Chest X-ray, PA view. Patient: 44 years old, sex M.
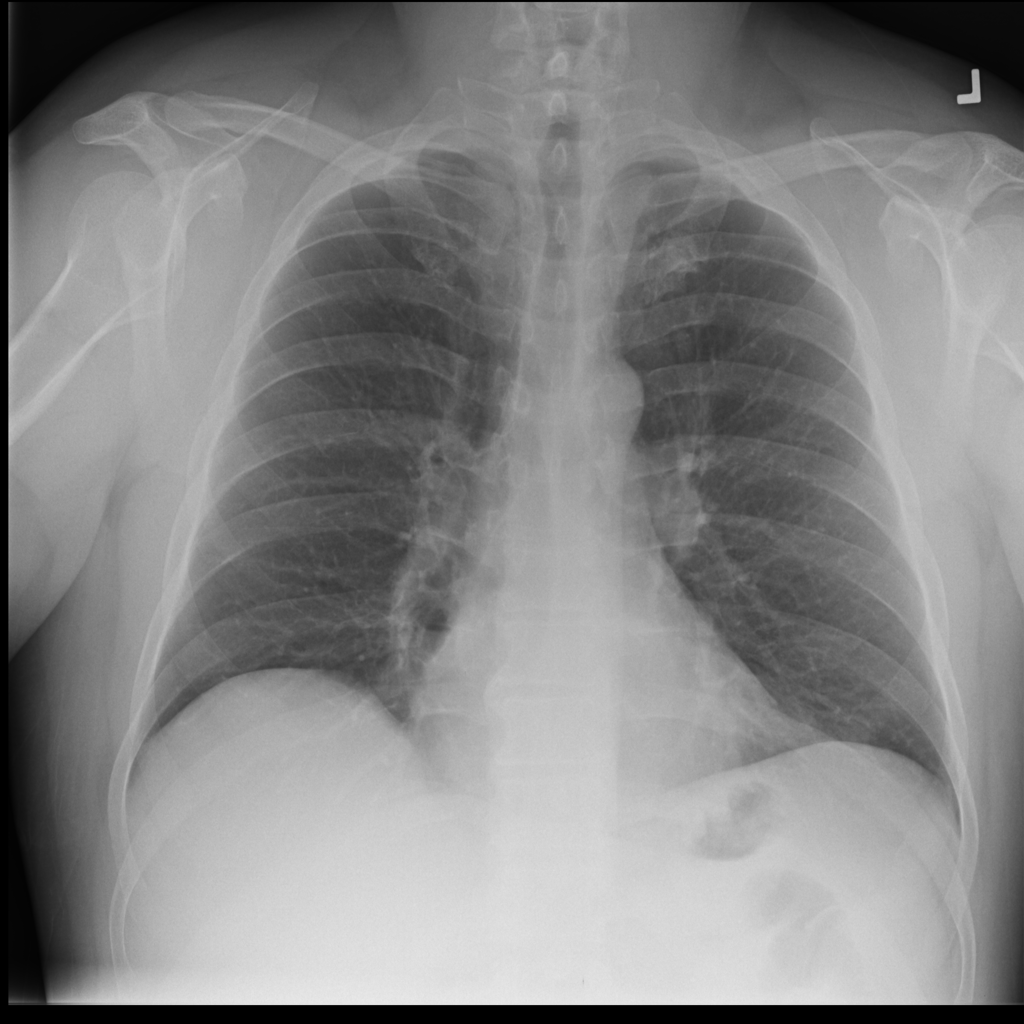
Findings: No Finding